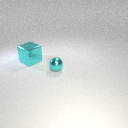
small cyan metal sphere in front of large cyan metal cube